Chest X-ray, PA view. Patient: 25 years old, sex F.
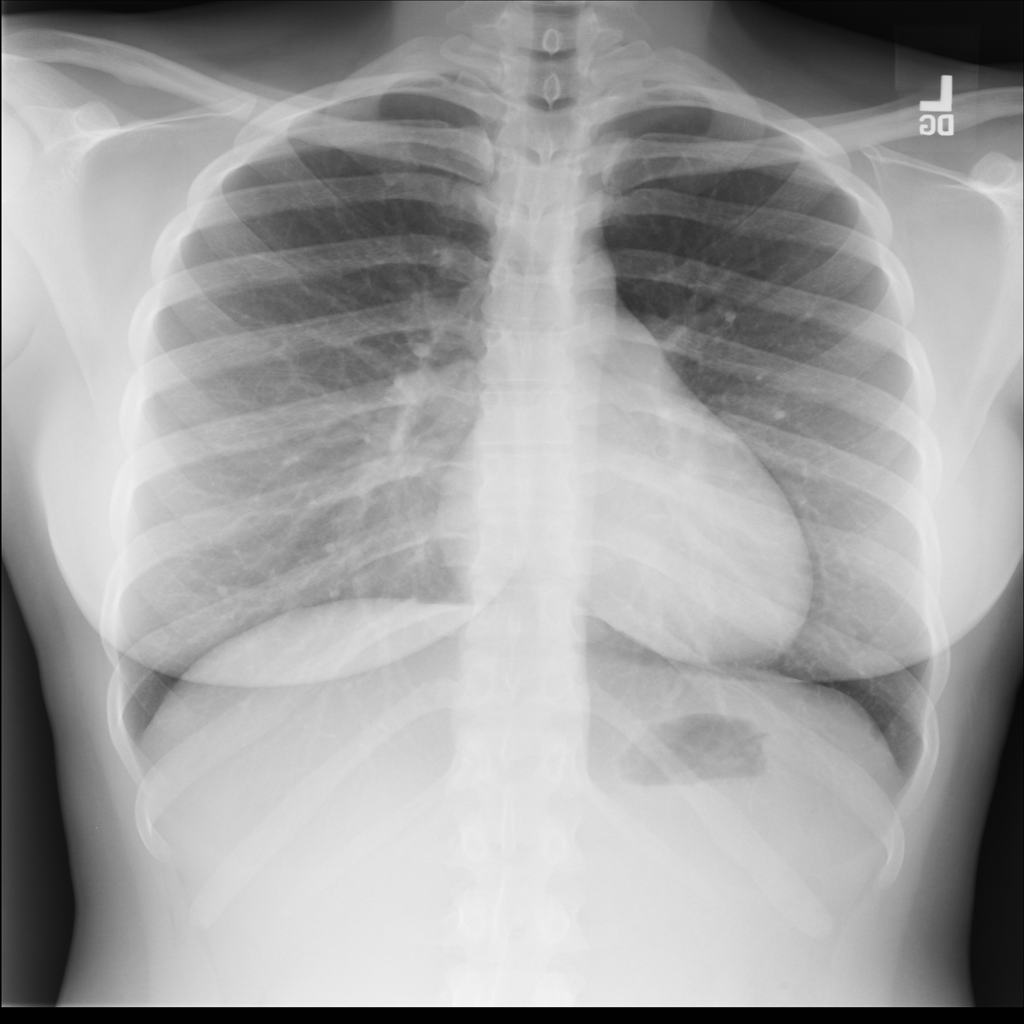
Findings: No Finding